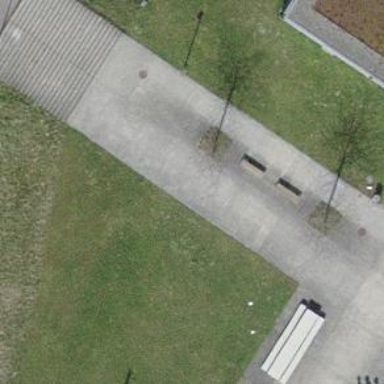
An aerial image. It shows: Bench for seating.